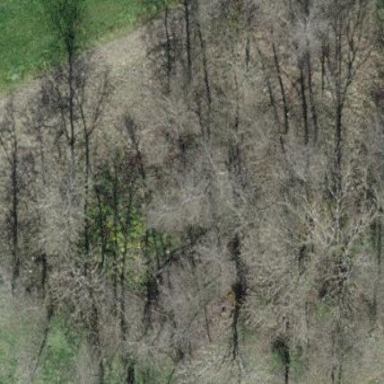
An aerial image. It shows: Forest area.